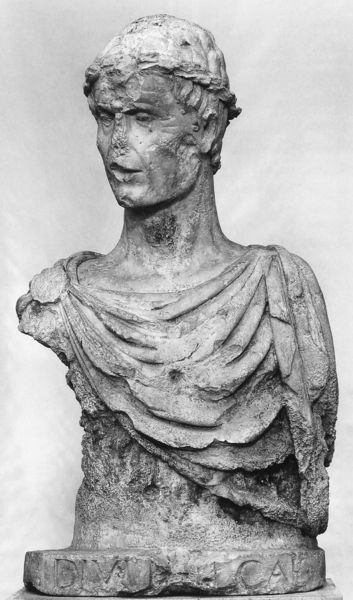
Titel: Büste Kaiser Friedrichs II. (?)
Institution: Barletta, Museo Comunale
Schlagwörter: kopf, mann, umhang, weiß, grau, marmor, mund, nase, ohr, schwarz, alt, augen, falten, sockel, stein, hals, porträt, figur, gewand, haare, brosche, kinn, ohren, schultern, skulptur, statue, schrift, kaiser, inschrift, büste, sein, oberkörper, foto, antike, text, soldat, herrscher, kranz, lorbeer, lorbeerkranz, rom, römer, kaputt, männlich, sandstein, antik, toga, griechisch, mittelalter, beschädigung, römisch, latein, cäsar, statur, beschädigt, fibel, fiebel, platik, cesar, loorbeerkranz, catus, octavian